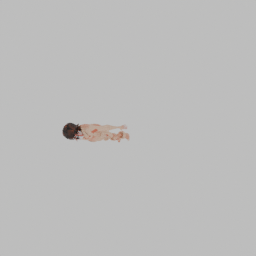
Label: people